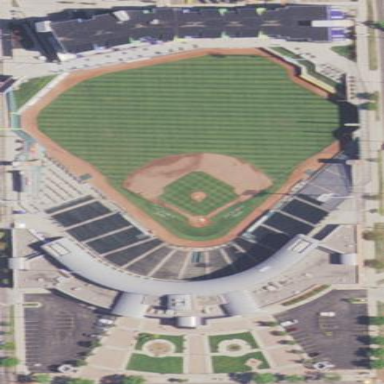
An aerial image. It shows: Stadium used for baseball.